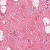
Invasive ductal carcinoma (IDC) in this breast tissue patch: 0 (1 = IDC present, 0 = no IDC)